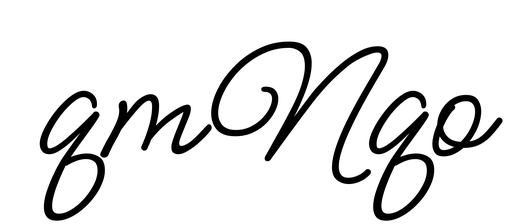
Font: MeowScript-Regular